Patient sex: F
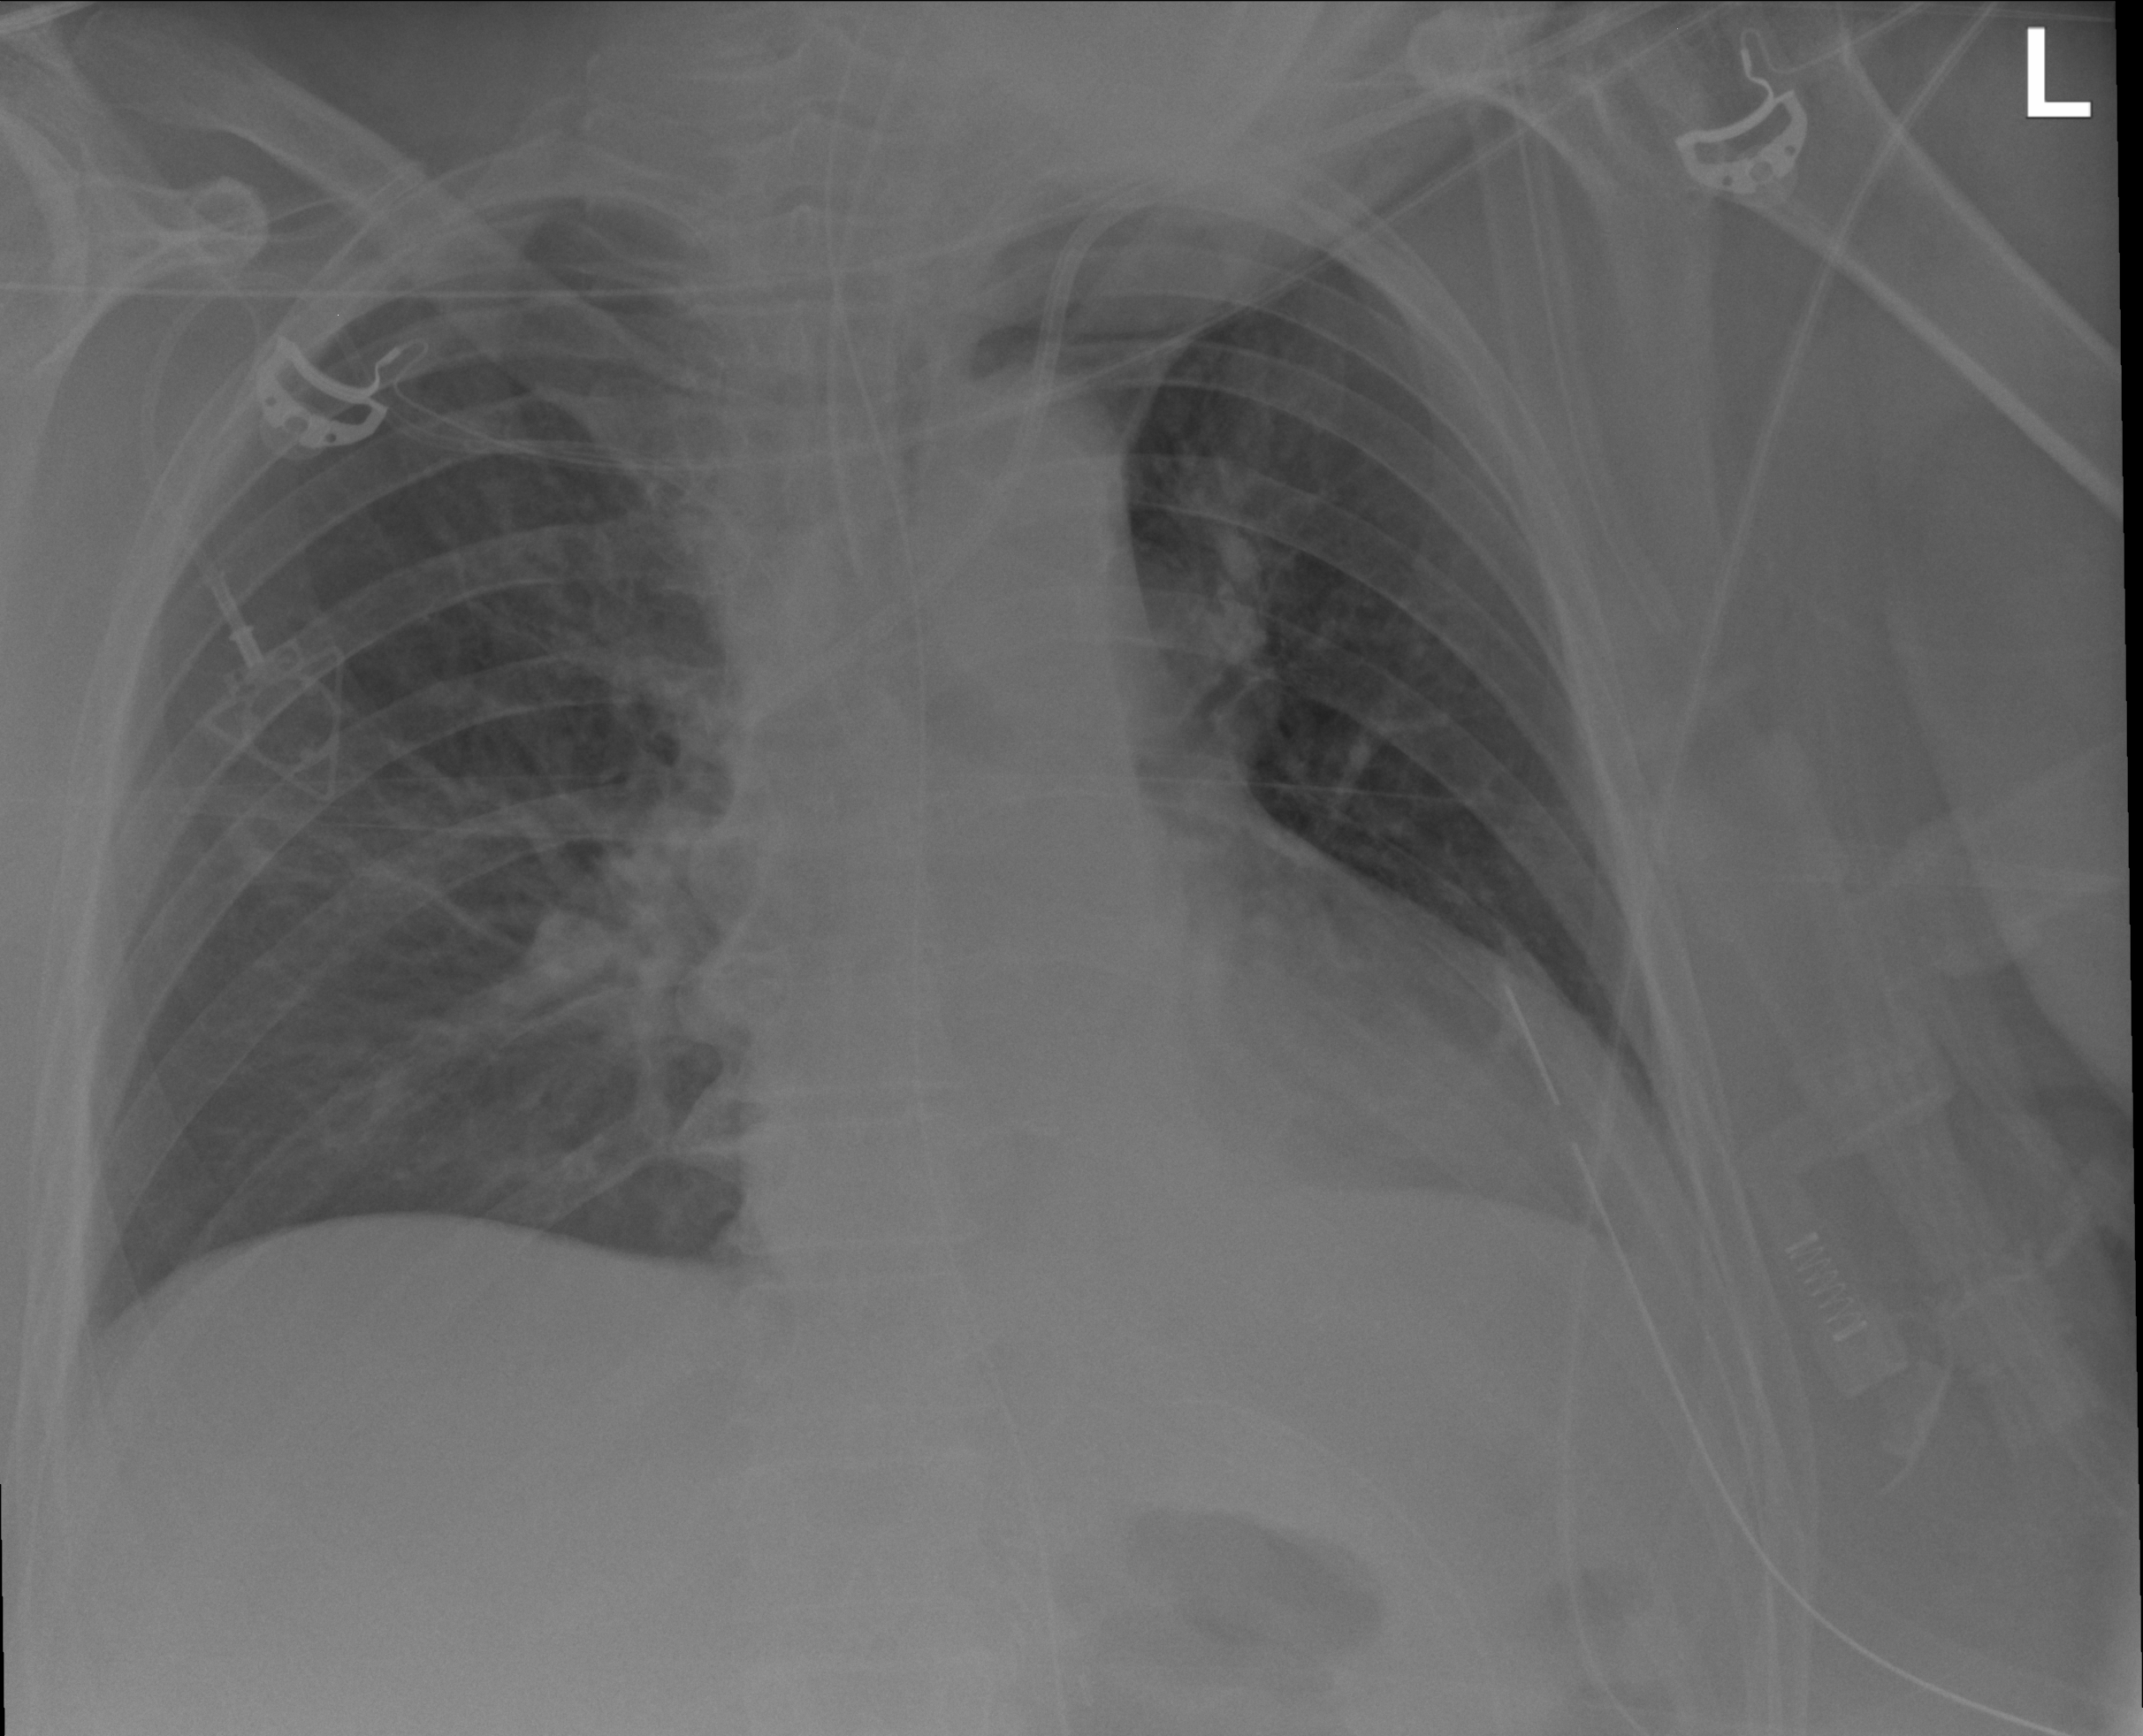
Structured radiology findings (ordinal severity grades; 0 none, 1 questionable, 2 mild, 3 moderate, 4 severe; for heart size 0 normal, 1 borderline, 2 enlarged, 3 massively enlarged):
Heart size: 1
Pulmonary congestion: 0
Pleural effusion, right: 0
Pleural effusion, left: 0
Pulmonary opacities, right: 2
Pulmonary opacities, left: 0
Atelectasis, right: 0
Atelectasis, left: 0